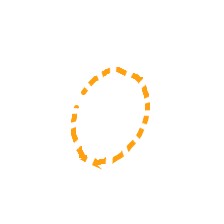
Shape: circle